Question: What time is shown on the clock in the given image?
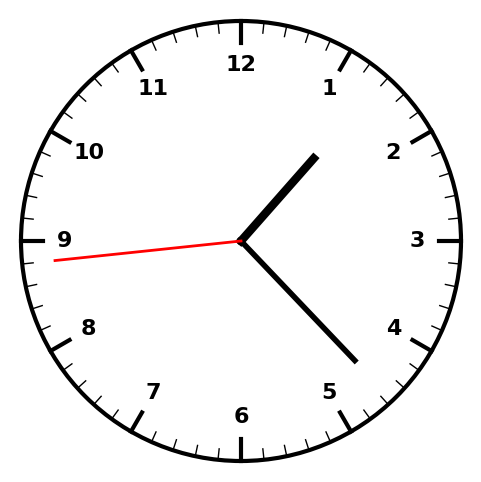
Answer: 01:22:44